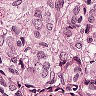
Metastatic tissue present: yes